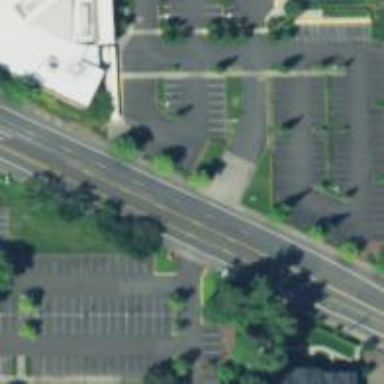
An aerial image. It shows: Parking space.